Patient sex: M
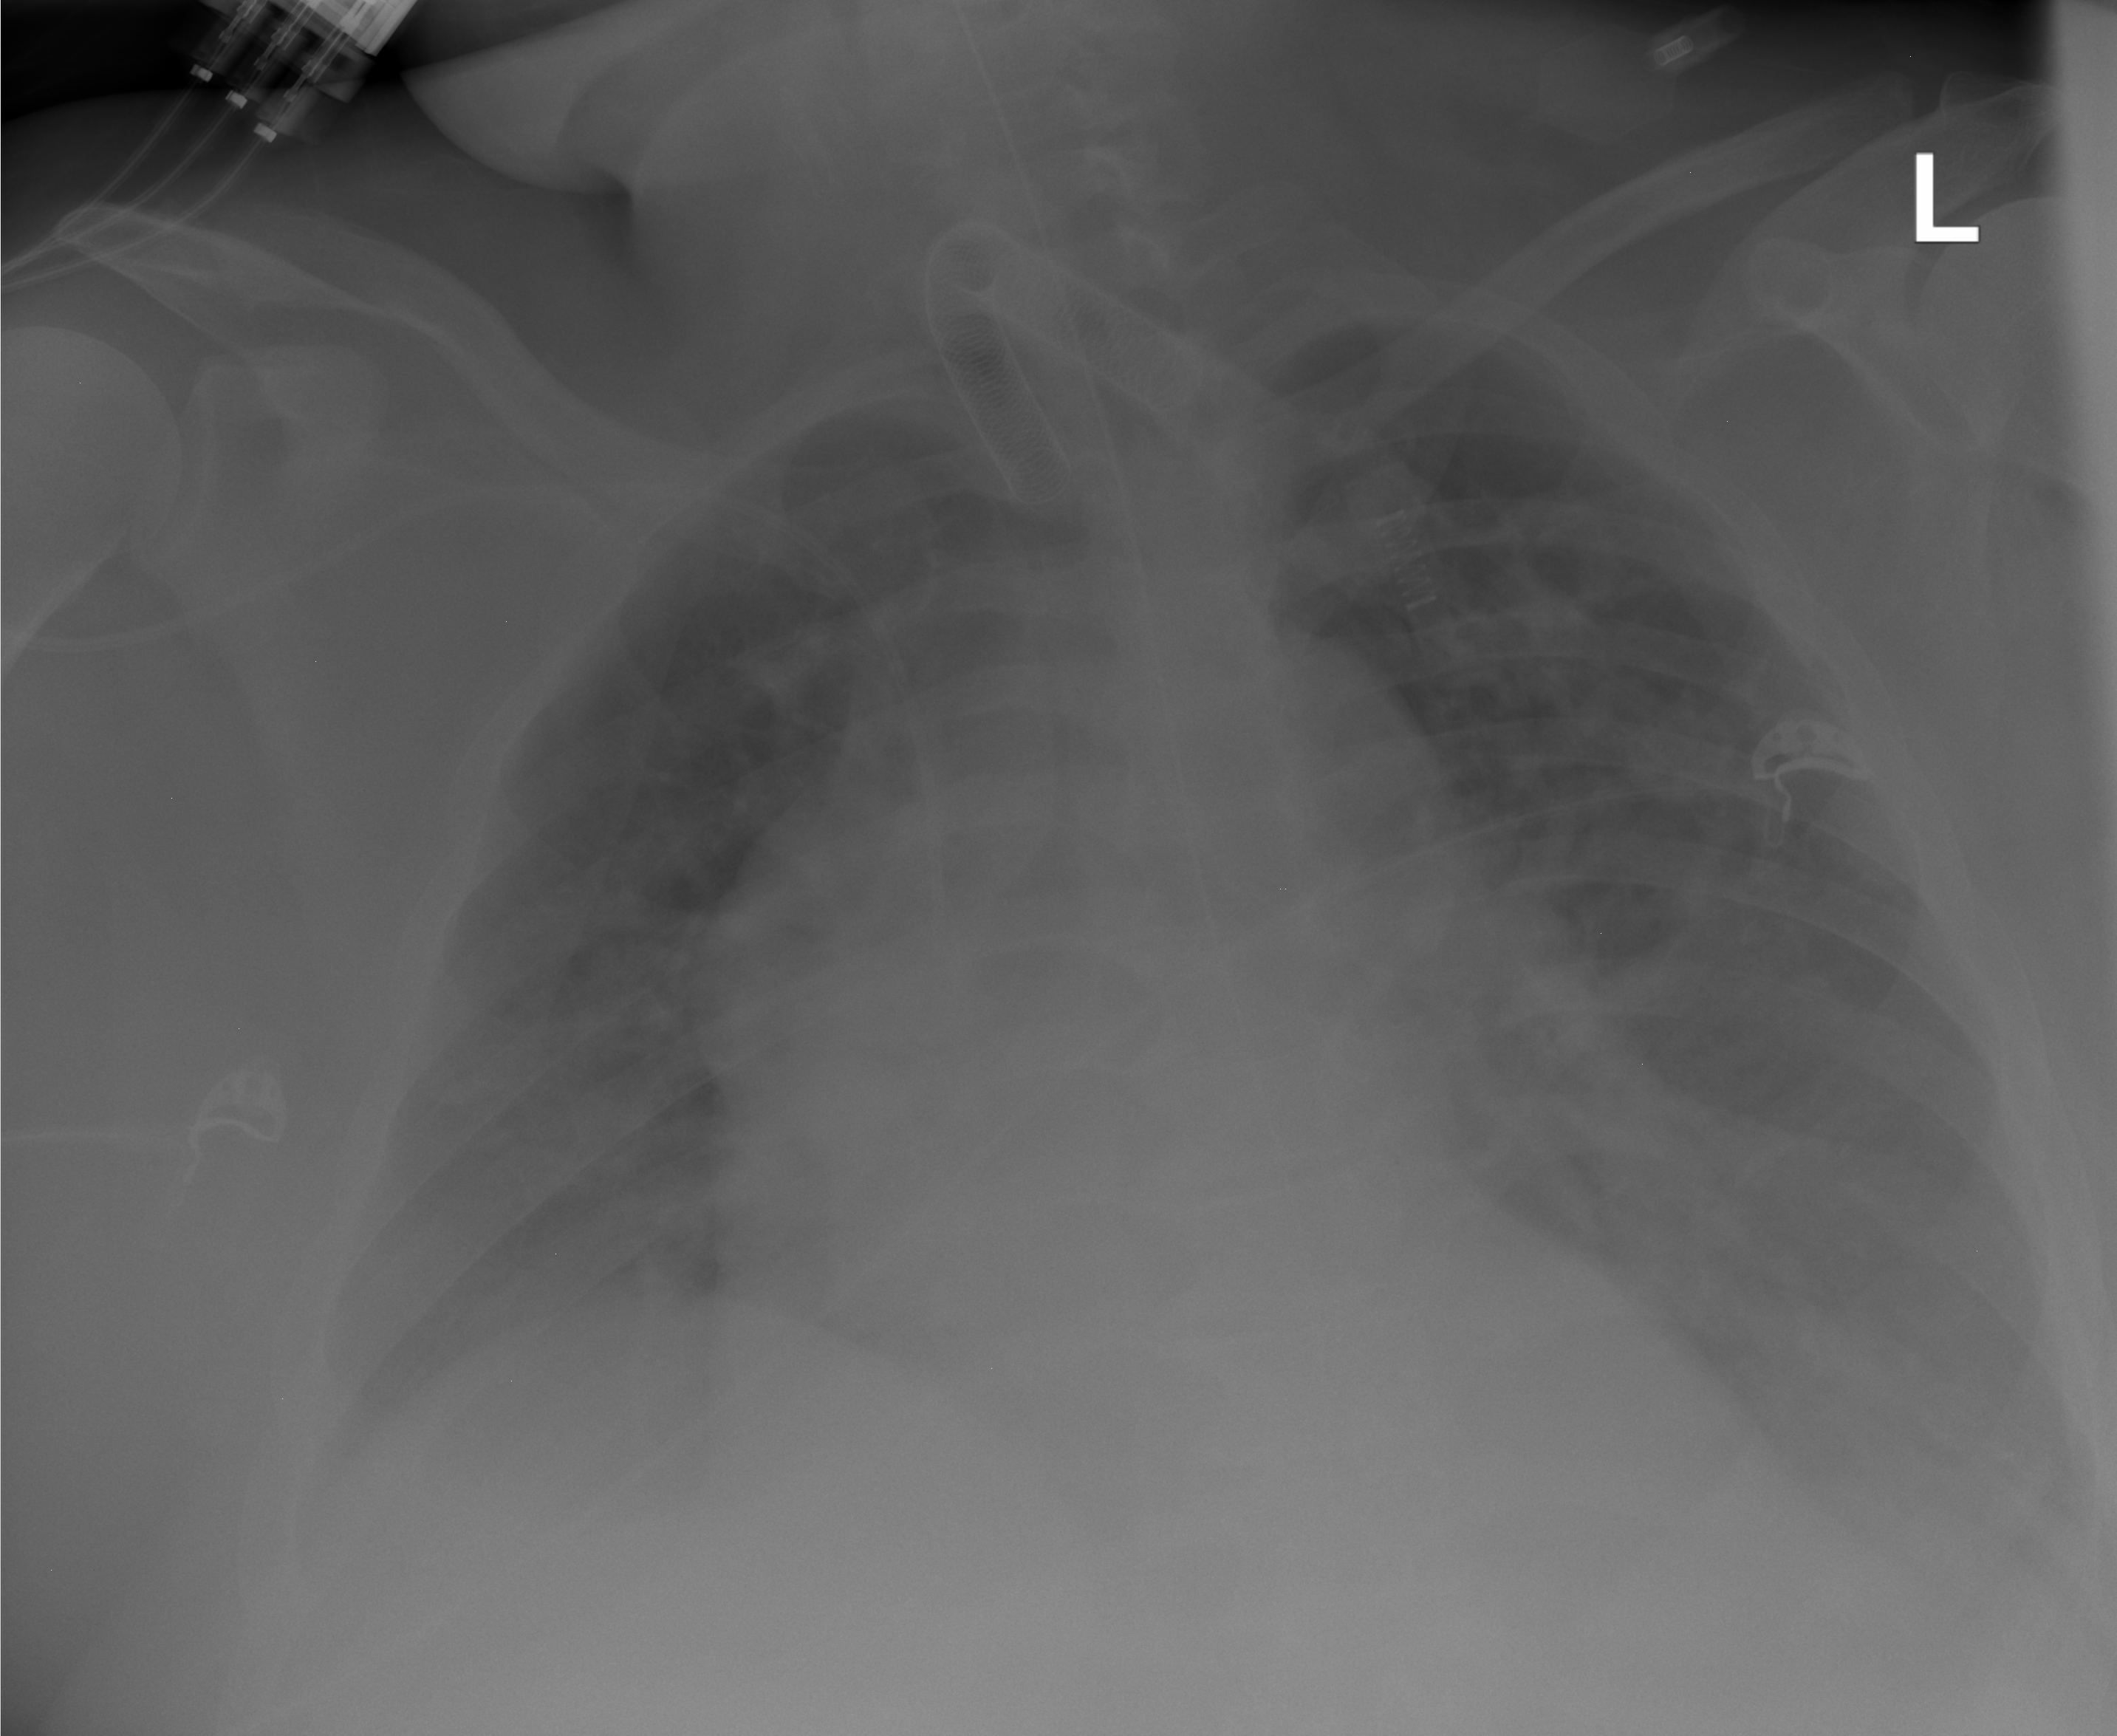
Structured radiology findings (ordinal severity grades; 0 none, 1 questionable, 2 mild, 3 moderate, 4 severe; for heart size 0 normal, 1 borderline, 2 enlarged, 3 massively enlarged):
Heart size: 2
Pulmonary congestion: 3
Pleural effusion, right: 2
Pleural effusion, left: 2
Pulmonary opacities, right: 3
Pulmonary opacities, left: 3
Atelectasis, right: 0
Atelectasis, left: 0